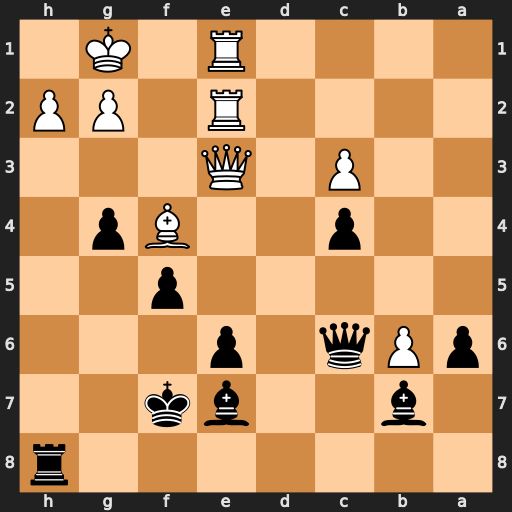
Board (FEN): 7r/1b2bk2/pPq1p3/5p2/2p2Bp1/2P1Q3/4R1PP/4R1K1
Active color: b
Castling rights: -
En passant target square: -
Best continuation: Bc5 Qxc5 Qxc5+